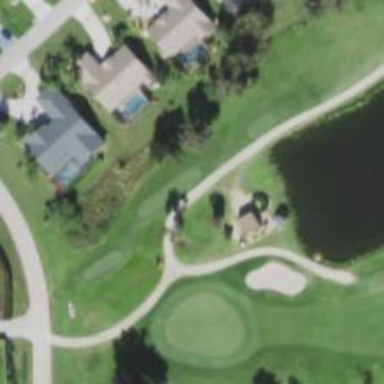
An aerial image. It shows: Footway that doubles as golf path.